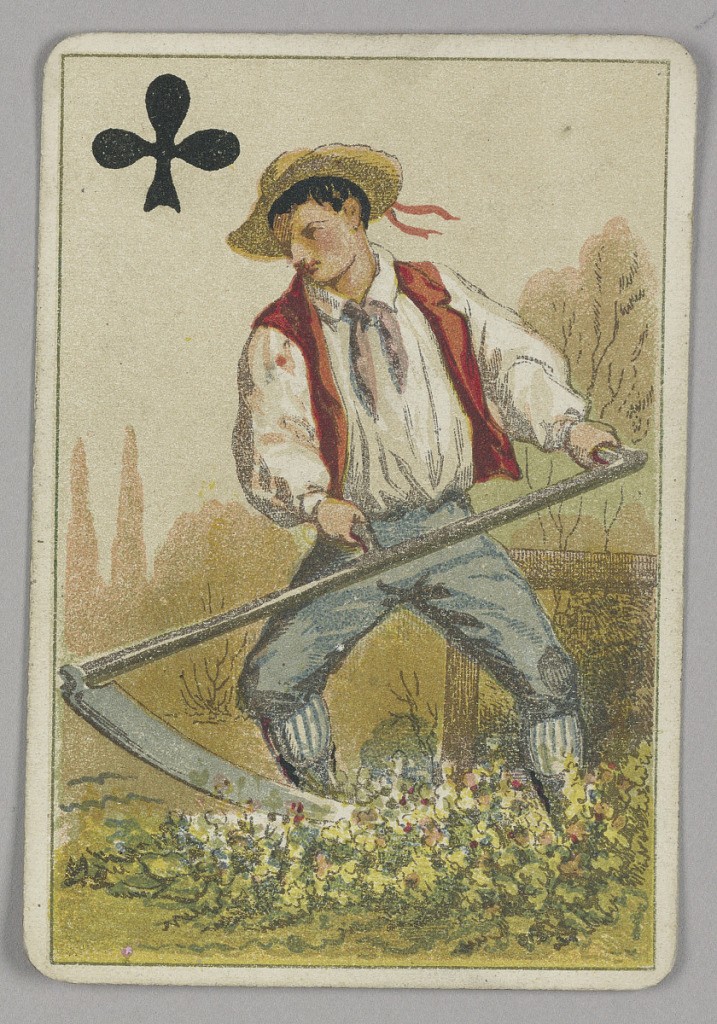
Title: Jack of Clubs
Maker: E. Le Tellier, French, active late 19th century
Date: late 19th century
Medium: Lithograph on paper
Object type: Playing card
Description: Jack of Clubs court playing card from a pack of transformation playing cards. Figure of a farming boy holding a large scythe, threshing grain from the plants at his feet. He wears a straw hat with a red ribbon. Black club symbol at upper left corner.